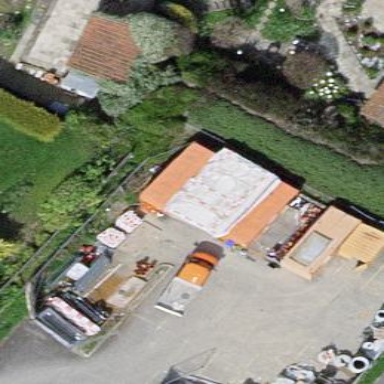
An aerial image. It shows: Shed.